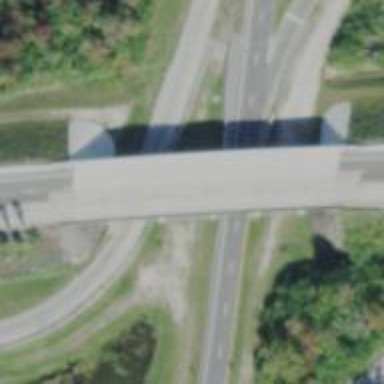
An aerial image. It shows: Bridge.